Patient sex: M
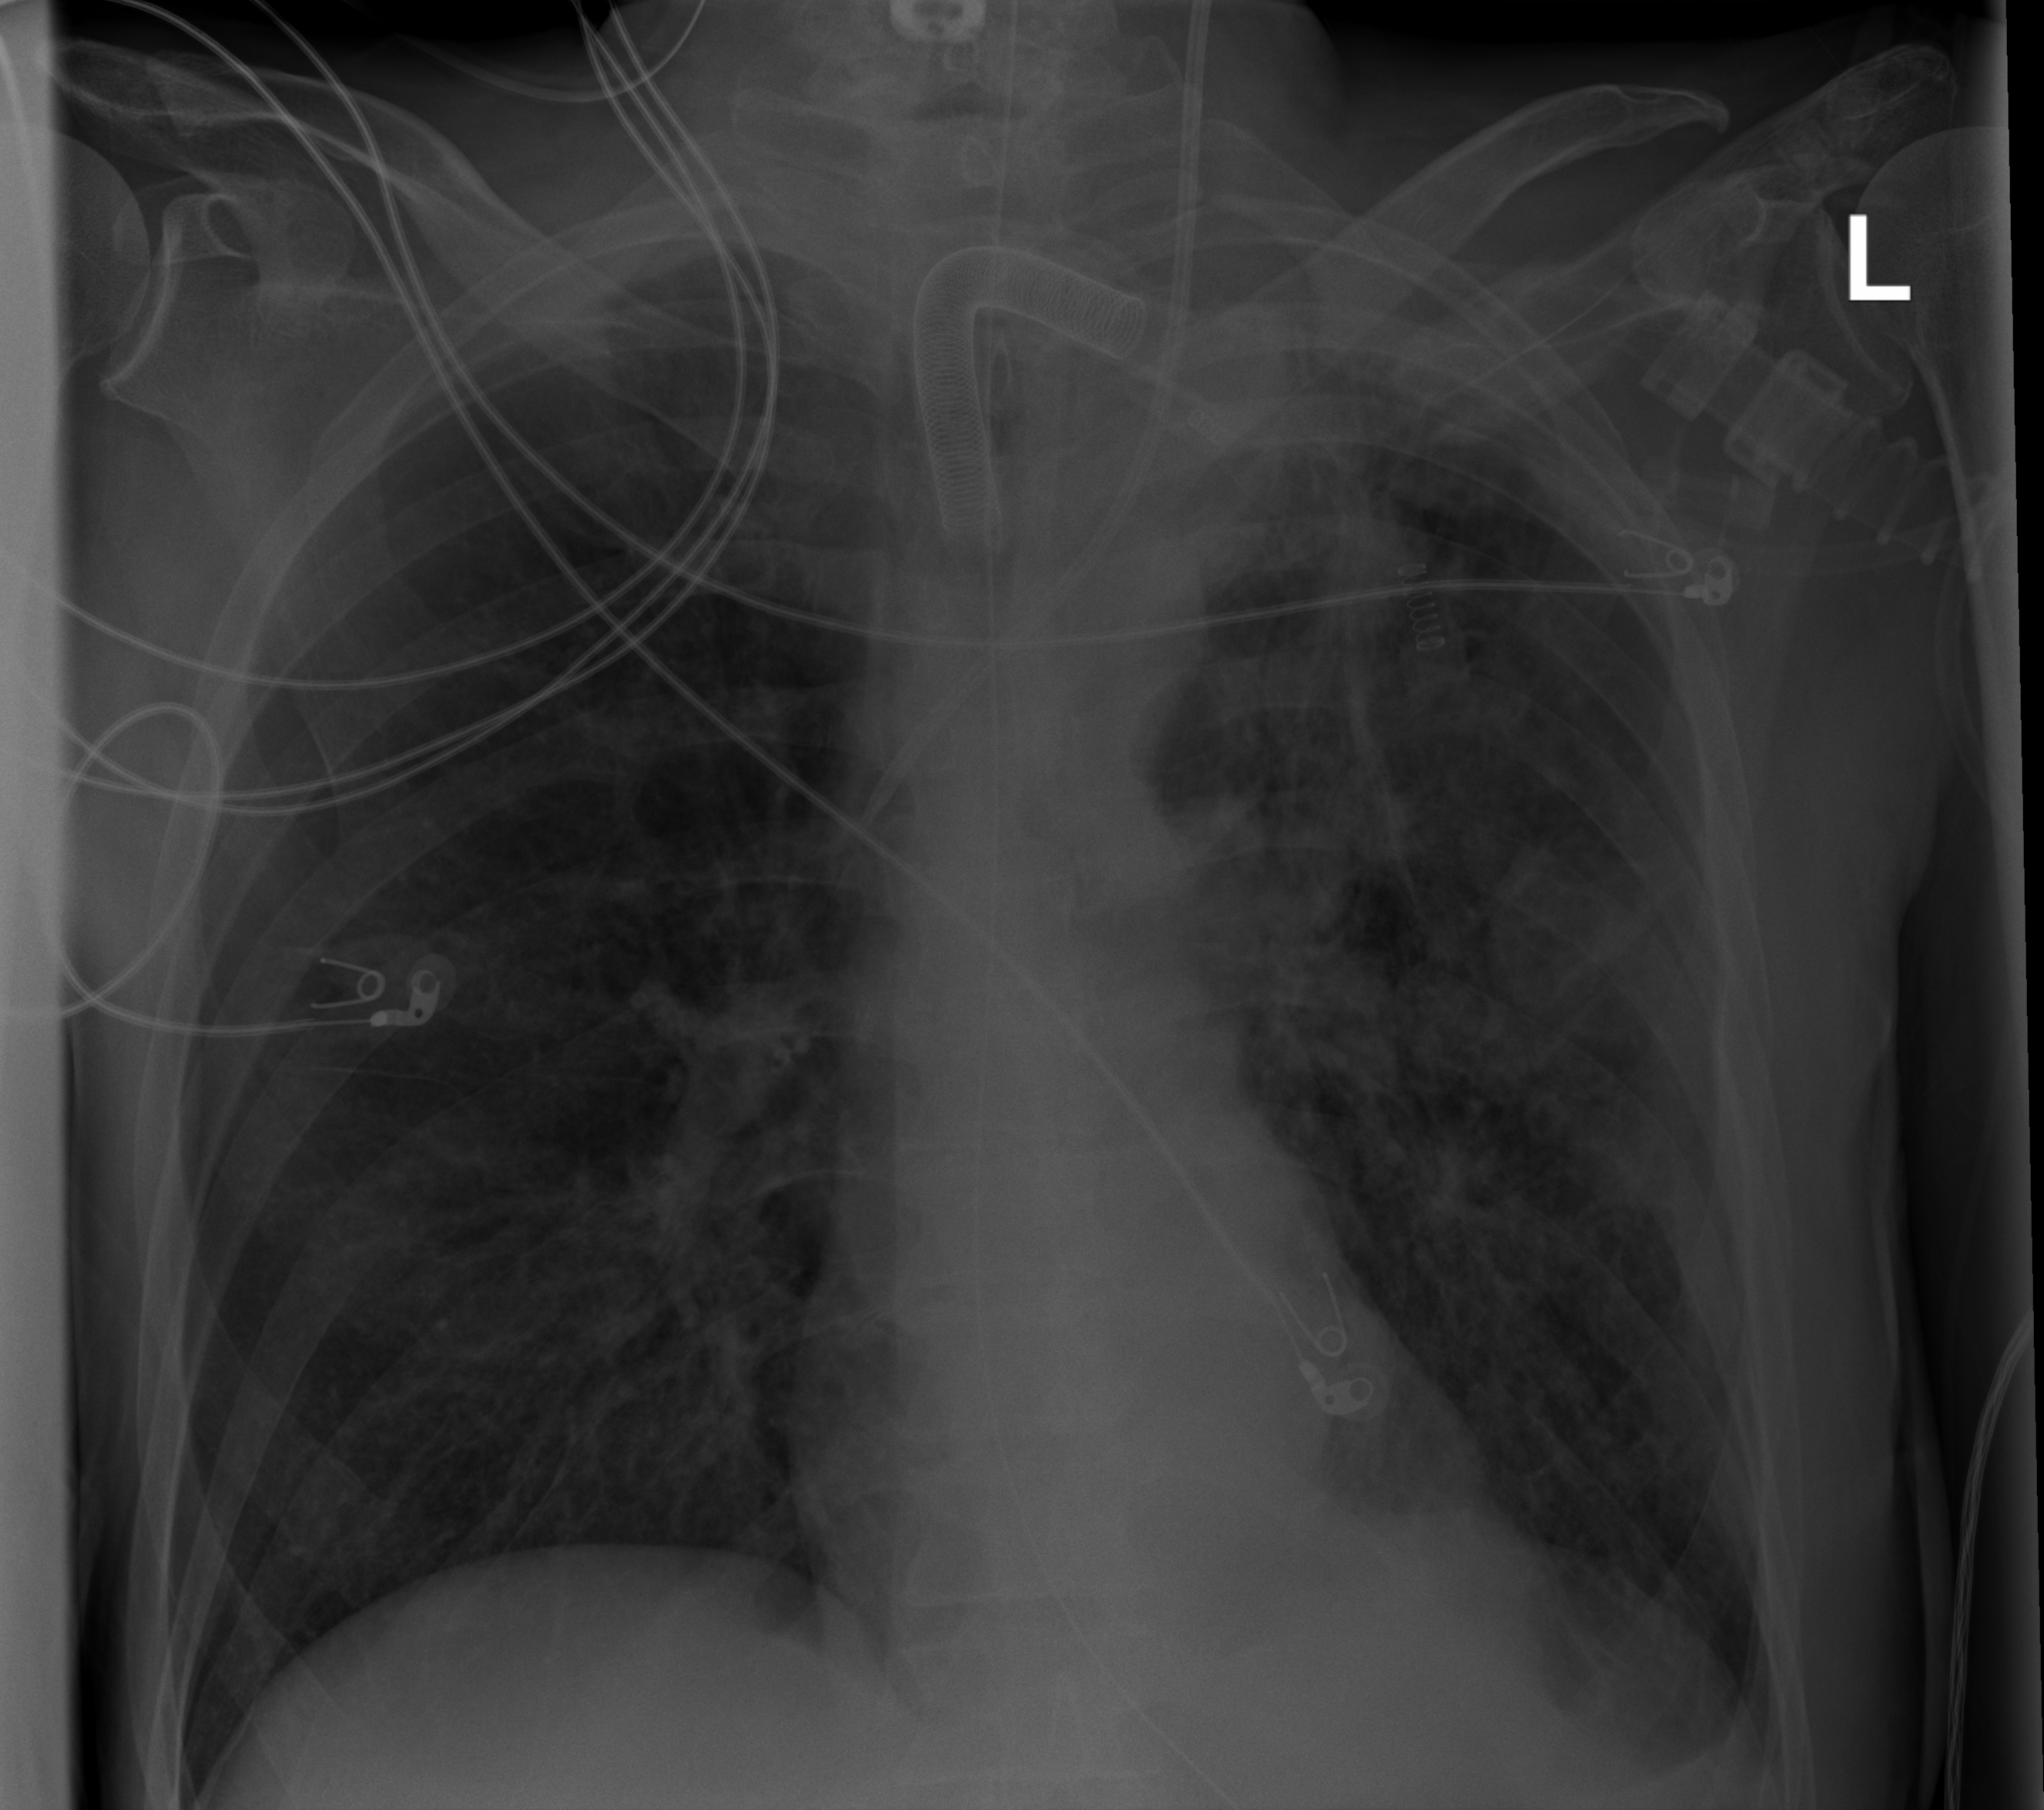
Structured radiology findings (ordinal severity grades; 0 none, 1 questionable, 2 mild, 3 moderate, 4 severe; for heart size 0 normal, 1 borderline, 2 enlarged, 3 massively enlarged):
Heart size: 0
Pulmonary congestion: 0
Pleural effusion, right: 0
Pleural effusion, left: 2
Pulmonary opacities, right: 0
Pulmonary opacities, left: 2
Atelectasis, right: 0
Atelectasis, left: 2